Question: I try to add dropdown button in drawer header but I face issue
dropdown button

this is my code
import 'package:flutter/material.dart';
'''
type here
'''
import 'package:test/Screens/change_password_screen.dart';
import 'package:test/Screens/login_screen.dart';
class MainDrawer extends StatelessWidget {
const MainDrawer({super.key});
@override
Widget build(BuildContext context) {
'''
return Drawer(
width: 250,
child: ListView(
children: <Widget>[
DrawerHeader(
decoration: BoxDecoration(
border: Border.all(color: Colors.white),
image: const DecorationImage(
image: AssetImage("assets/images/logo.png"),
)),
child: const Align(
alignment: Alignment.bottomCenter,
child: Text(
"Example@hotmail.com",
style: TextStyle(
color: Colors.black,
fontSize: 14.0,
fontWeight: FontWeight.normal,
),
),
),
),
const Divider(
color: Colors.black, //color of divider
height: 10, //height spacing of divider
thickness: 1, //thickness of divier line
),
ListTile(
leading: Image.asset(
"assets/images/exampla.png",
),
title: const Text(
'exampla',
style: TextStyle(
color: Colors.black,
fontSize: 14.0,
fontWeight: FontWeight.normal,
),
),
onTap: null,
),
const Divider(
color: Colors.black, //color of divider
height: 10, //height spacing of divider
thickness: 1, //thickness of divier line
),
ListTile(
leading: Image.asset(
"assets/images/examplb.png",
),
title: const Text(
'examplb',
style: TextStyle(
color: Colors.black,
fontSize: 14.0,
fontWeight: FontWeight.normal,
),
),
onTap: null,
),
const Divider(
color: Colors.black, //color of divider
height: 10, //height spacing of divider
thickness: 1, //thickness of divier line
),
ListTile(
leading: Image.asset(
"assets/images/examplc.png",
),
title: const Text(
'examplc',
style: TextStyle(
color: Colors.black,
fontSize: 14.0,
fontWeight: FontWeight.normal,
),
),
onTap: () {
Navigator.push(
context,
MaterialPageRoute(
builder: (context) => const ExamplzScreen()),
);
},
),
const Divider(
color: Colors.black, //color of divider
height: 10, //height spacing of divider
thickness: 1, //thickness of divier line
),
ListTile(
leading: Image.asset(
"assets/images/logout.png",
),
title: const Text(
'Log out',
style: TextStyle(
color: Colors.black,
fontSize: 14.0,
fontWeight: FontWeight.normal,
),
),
onTap: () {
Navigator.push(
context,
MaterialPageRoute(builder: (context) => const LoginScreen()),
);
},
),
const Divider(
color: Colors.black, //color of divider
height: 10, //height spacing of divider
thickness: 1, //thickness of divier line
),
],
),
);
'''
}
}
I try to add dropdown but I face error in setState
List itemsList = [
'1',
'2'
];
String? selectedItem = '1';
Container(
'''
padding: const EdgeInsets.symmetric(
horizontal: 25.0, vertical: 0.0),
child: SizedBox(
height: 40,
child: DropdownButtonFormField<String>(
decoration: const InputDecoration(
enabledBorder: OutlineInputBorder(
borderSide: BorderSide(
width: 1,
color: Colors.grey,
))),
value: selectedItem,
items: itemsList
.map((item) => DropdownMenuItem(
value: item,
child: Text(
item,
),
))
.toList(),
onChanged: (item) => setState(() => selectedItem = item)),
),
),
'''
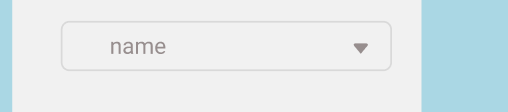
Answer: your MainDrawer widget is you will need to
update it to so state can be changed with method.
and also share the error if it's still gives error.